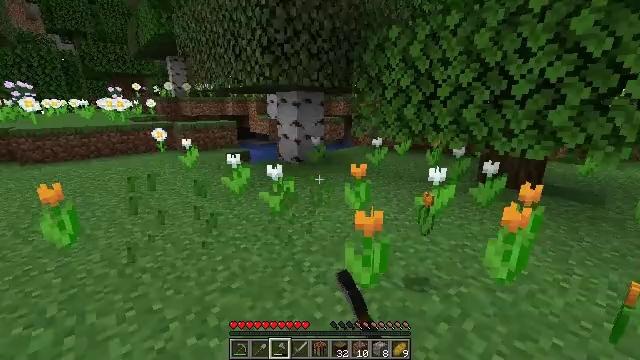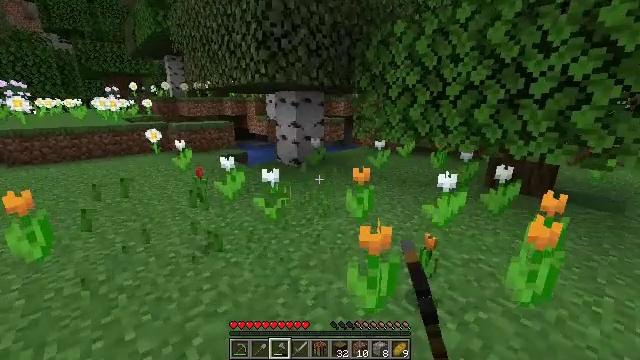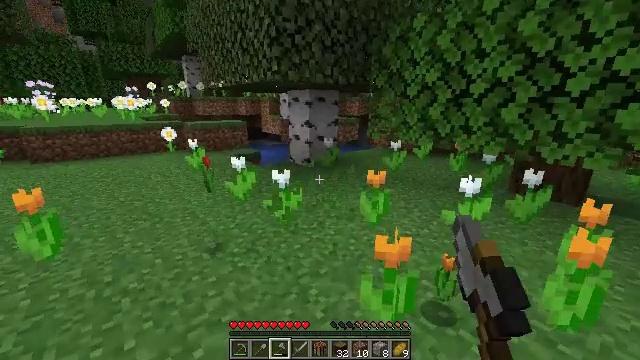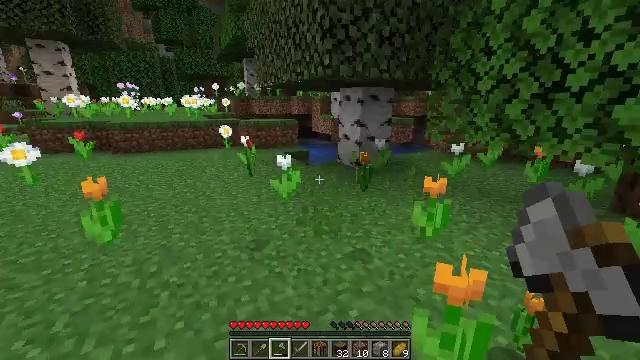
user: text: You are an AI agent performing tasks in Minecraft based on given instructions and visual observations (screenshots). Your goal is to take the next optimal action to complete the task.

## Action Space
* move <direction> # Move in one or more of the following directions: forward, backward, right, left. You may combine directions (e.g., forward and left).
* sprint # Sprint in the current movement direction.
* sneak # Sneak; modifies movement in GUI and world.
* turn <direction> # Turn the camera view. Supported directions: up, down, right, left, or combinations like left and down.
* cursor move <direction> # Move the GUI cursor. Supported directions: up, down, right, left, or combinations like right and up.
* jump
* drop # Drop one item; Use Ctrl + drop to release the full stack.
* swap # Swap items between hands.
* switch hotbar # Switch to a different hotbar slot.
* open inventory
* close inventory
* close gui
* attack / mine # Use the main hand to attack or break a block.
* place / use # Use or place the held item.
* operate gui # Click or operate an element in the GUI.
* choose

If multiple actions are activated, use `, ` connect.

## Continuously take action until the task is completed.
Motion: motion action
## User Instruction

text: Mine the orange tulip from the field.
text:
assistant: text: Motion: move forward, attack / mine
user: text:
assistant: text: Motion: move forward, turn left, attack / mine
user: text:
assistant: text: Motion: move forward, turn left, attack / mine
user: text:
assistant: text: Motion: attack / mine